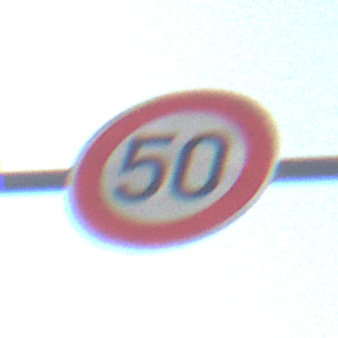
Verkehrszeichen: Geschwindigkeit50
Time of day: MorningAfternoon
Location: Outdoor (Urban)
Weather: Clear
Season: NotSpecified
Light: Natural